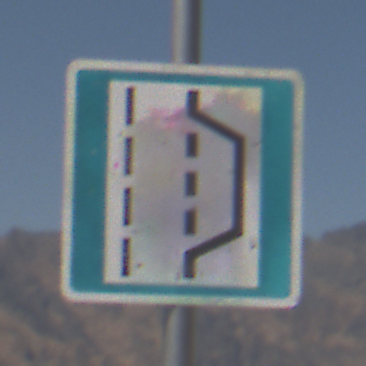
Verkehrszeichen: NothalteUndPannenbucht
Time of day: Midday
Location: Outdoor (Nature)
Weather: Clear
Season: NotSpecified
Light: Natural